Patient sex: M
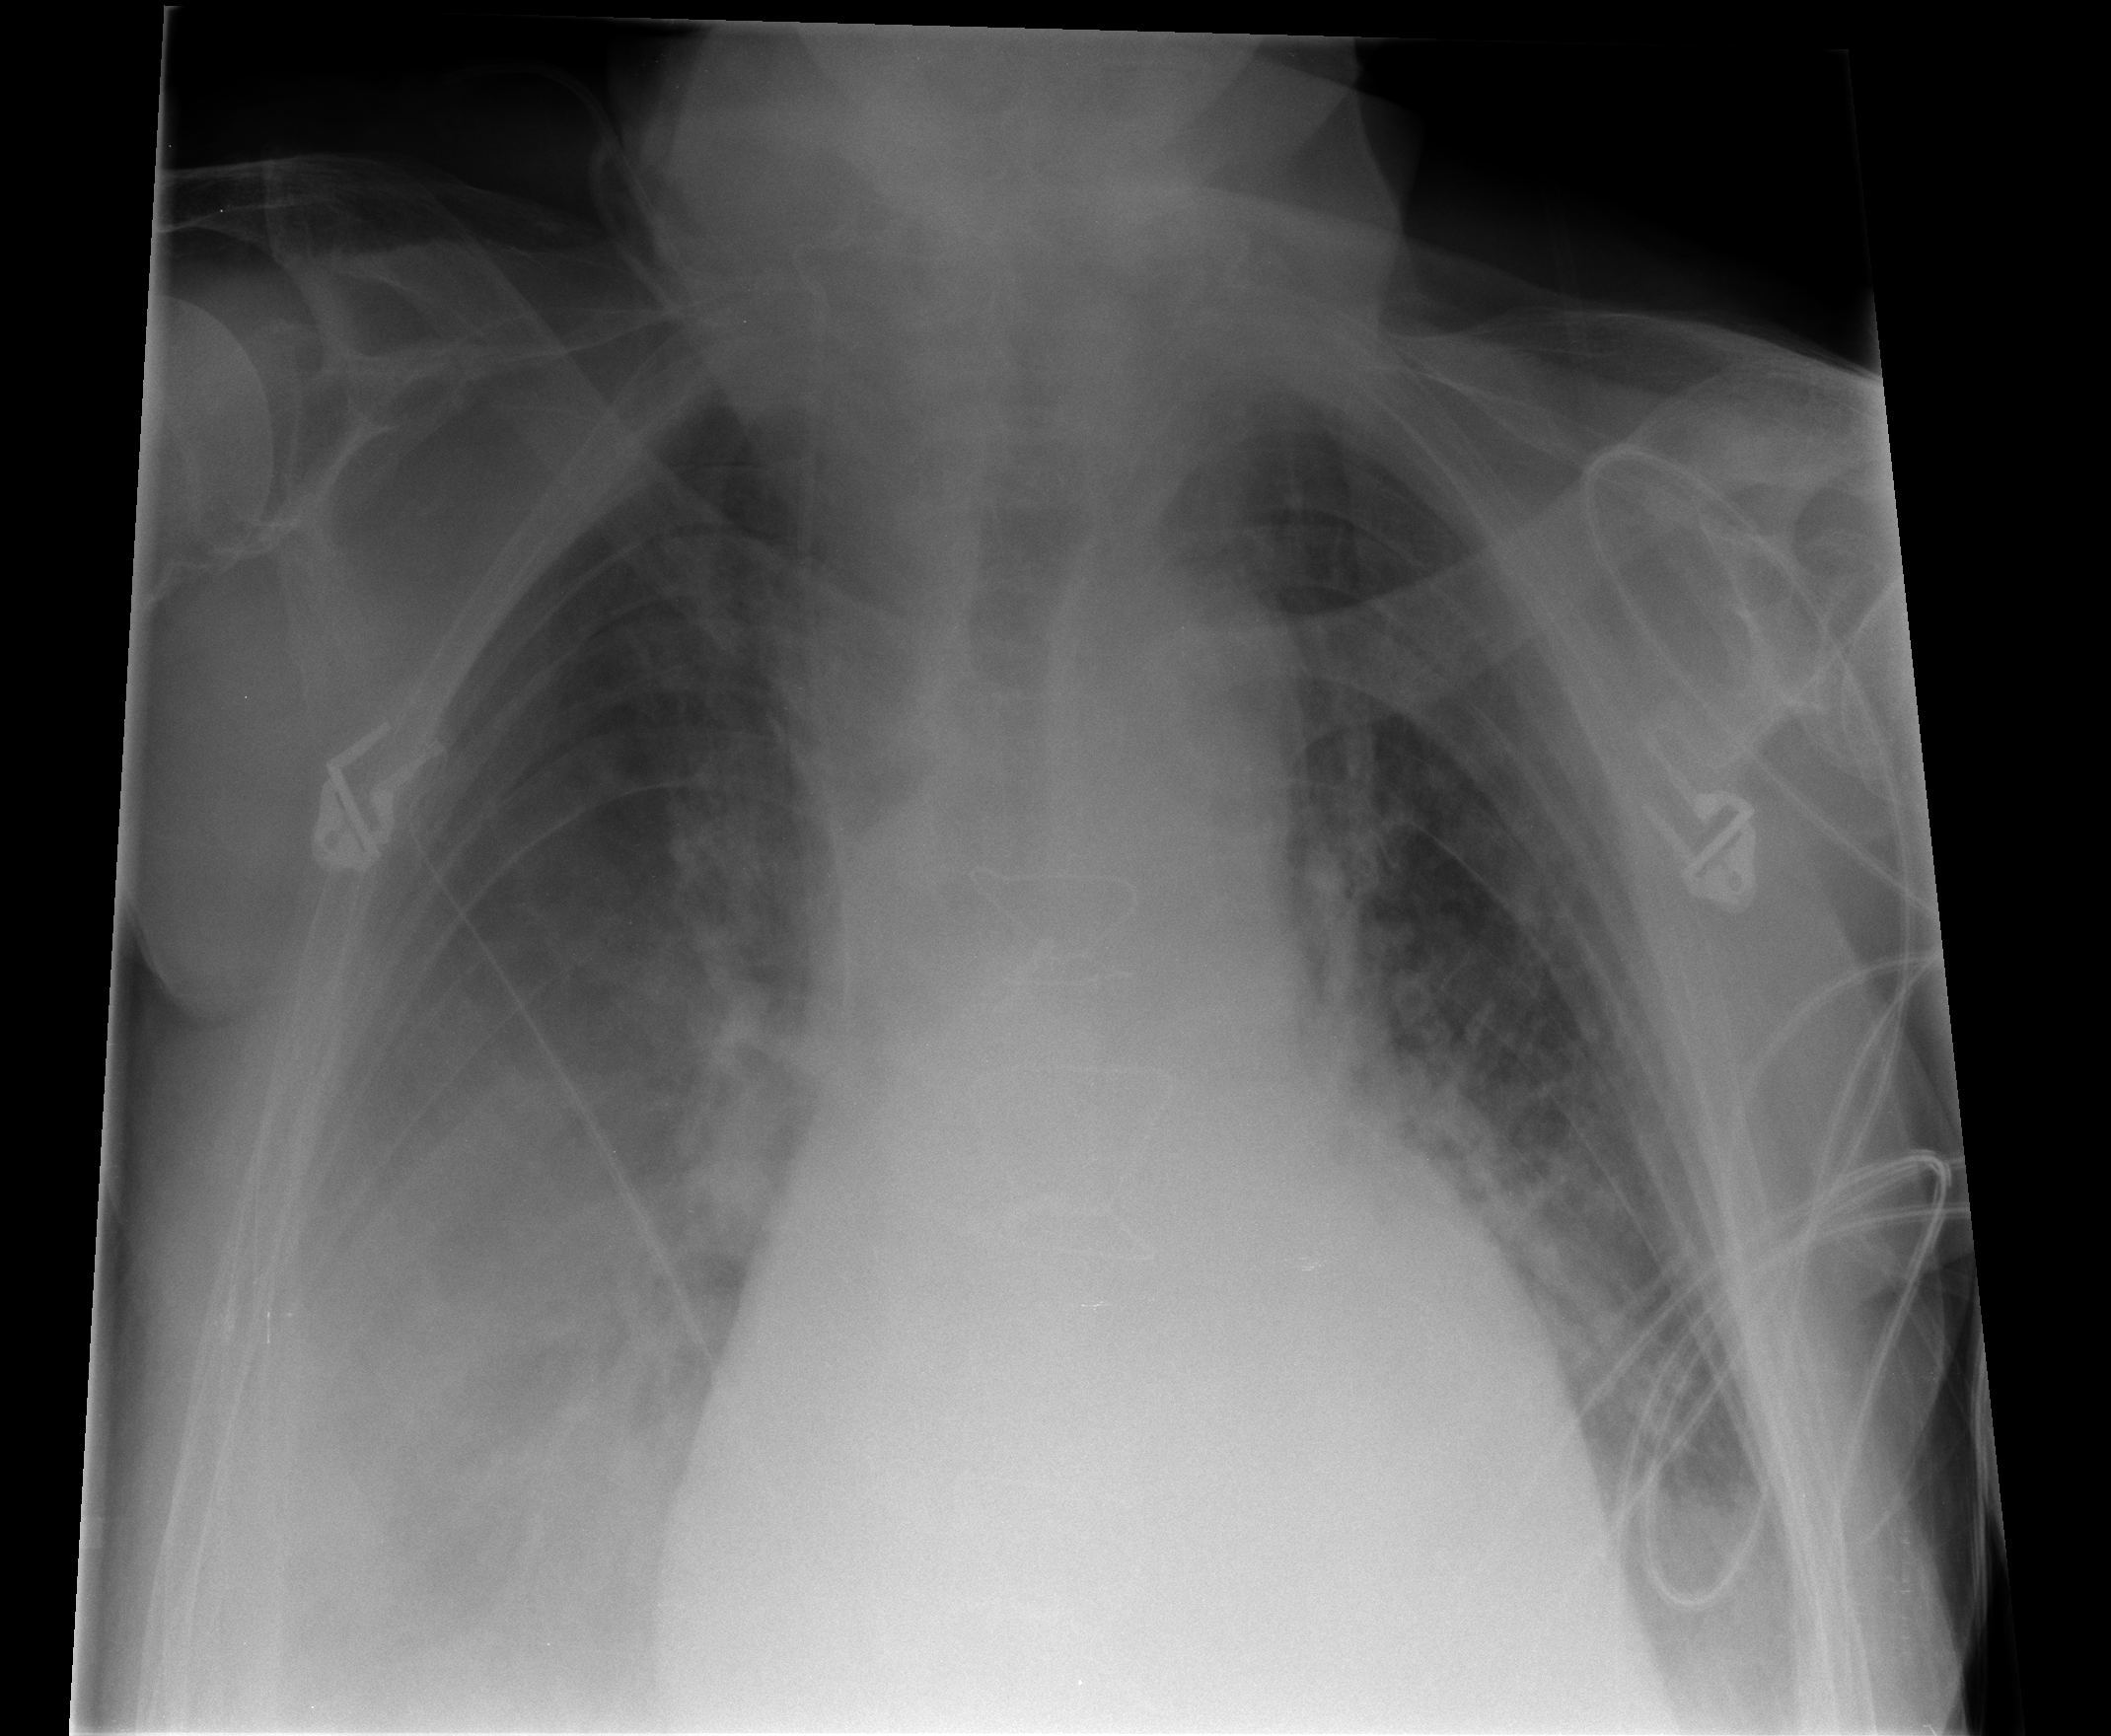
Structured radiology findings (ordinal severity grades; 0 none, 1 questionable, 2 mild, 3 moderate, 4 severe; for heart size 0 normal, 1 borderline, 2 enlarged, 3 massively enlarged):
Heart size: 2
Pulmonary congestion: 3
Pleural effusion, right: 3
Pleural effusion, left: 2
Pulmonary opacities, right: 2
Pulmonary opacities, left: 3
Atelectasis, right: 3
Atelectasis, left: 2